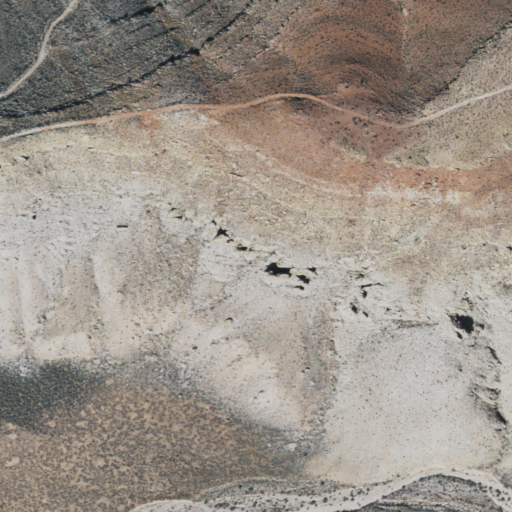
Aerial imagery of cliff(s) in Arizona named Clear Water Point containing shrub and barren land